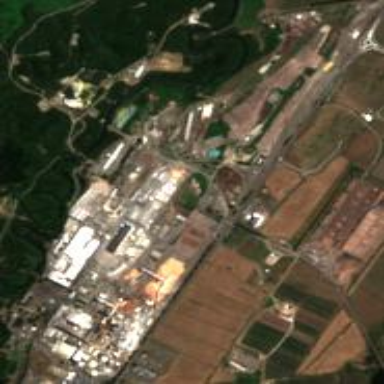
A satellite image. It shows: Industrial area with factory. The factory is sawmill.